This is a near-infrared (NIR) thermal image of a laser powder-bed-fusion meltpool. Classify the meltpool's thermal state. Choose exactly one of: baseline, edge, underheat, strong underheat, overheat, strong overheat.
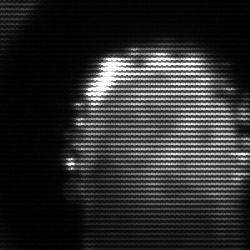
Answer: baseline